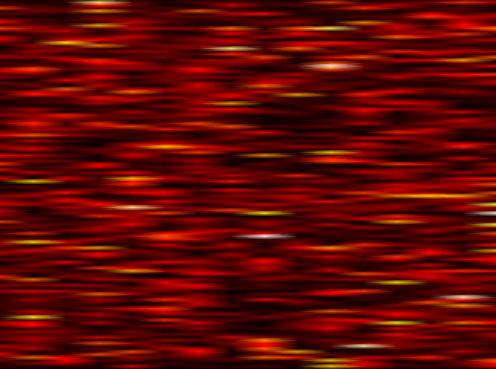
Label: UFMC